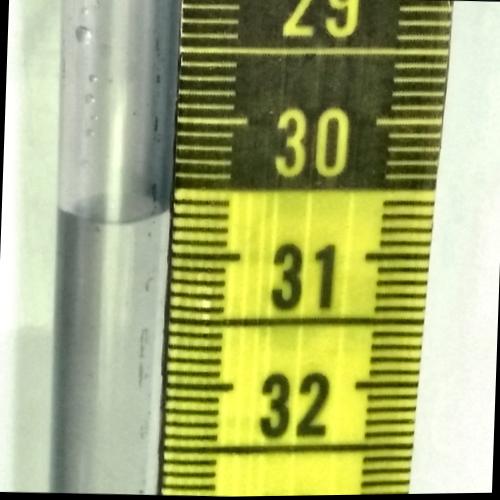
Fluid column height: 30.7 cm